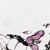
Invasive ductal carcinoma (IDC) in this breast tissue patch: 0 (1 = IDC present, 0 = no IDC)